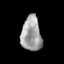
Tissue: prostate
Cell type: T cells
Senescence score: 0.3585
Nuclear area (px): 682
Mean DAPI intensity: 161.416